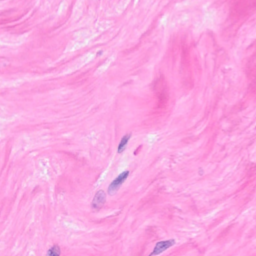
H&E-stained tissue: Breast